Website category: auto
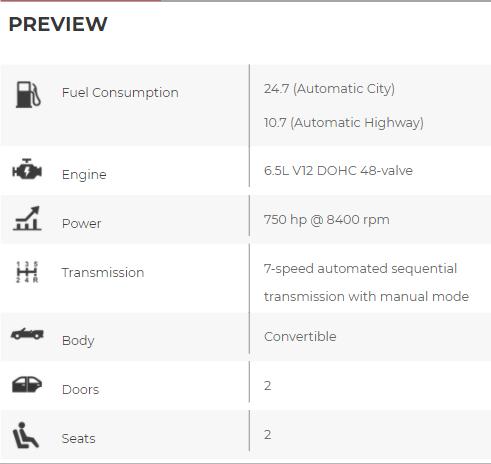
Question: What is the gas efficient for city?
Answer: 24.7 (Automatic City)

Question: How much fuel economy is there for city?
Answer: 24.7 (Automatic City)

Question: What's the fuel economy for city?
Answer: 24.7 (Automatic City)

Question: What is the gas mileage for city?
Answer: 24.7 (Automatic City)

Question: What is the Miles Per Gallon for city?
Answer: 24.7 (Automatic City)

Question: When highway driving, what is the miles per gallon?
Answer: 10.7 (Automatic Highway)

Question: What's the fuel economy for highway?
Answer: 10.7 (Automatic Highway)

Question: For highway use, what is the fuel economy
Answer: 10.7 (Automatic Highway)

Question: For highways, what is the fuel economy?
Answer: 10.7 (Automatic Highway)

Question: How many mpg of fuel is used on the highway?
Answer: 10.7 (Automatic Highway)

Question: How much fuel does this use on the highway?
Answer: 10.7 (Automatic Highway)

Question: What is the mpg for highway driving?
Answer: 10.7 (Automatic Highway)